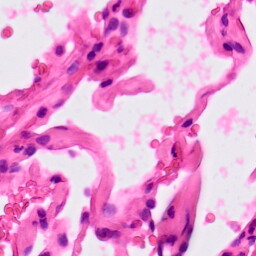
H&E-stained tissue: Lung